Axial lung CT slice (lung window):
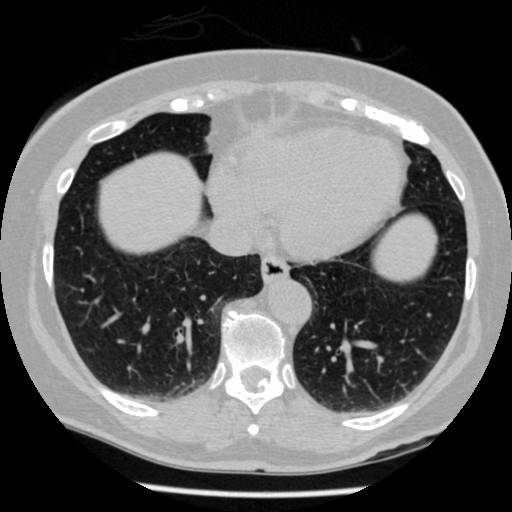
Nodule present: no